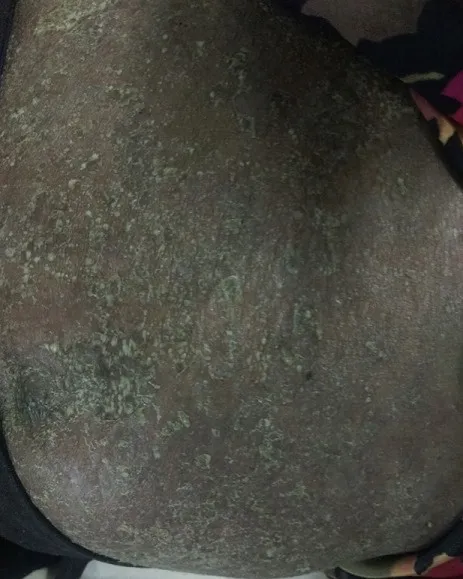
Abdominal lesions.
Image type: medical_photograph (skin_photograph)